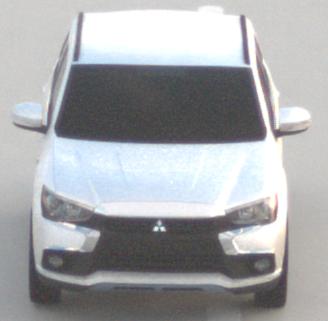
Make: Mitsubishi
Model: Outlander 2.0 Plug-In Hybrid
Detailed model: Outlander (III) Plug-In Hybrid
Model produced from: 2015/10
Model produced until: 2018/08
Doors: 5
Color: white
Road condition: dry road
Daytime: sunrise or sunset
Contrast: low contrast